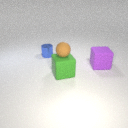
large green rubber cube below small brown rubber sphere